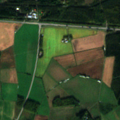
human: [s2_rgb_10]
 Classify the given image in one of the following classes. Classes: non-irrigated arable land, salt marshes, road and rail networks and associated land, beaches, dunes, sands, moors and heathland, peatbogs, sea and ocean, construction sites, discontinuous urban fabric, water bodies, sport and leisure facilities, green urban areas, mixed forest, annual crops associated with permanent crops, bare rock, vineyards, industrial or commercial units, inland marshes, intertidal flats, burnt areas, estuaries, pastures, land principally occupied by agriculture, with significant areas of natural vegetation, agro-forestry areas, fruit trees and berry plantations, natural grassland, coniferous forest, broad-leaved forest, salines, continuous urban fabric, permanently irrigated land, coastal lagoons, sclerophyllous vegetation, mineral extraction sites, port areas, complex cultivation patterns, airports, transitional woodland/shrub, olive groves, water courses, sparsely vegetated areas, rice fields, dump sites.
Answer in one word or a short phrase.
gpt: non-irrigated arable land, coniferous forest, transitional woodland/shrub